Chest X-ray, PA view. Patient: 71 years old, sex M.
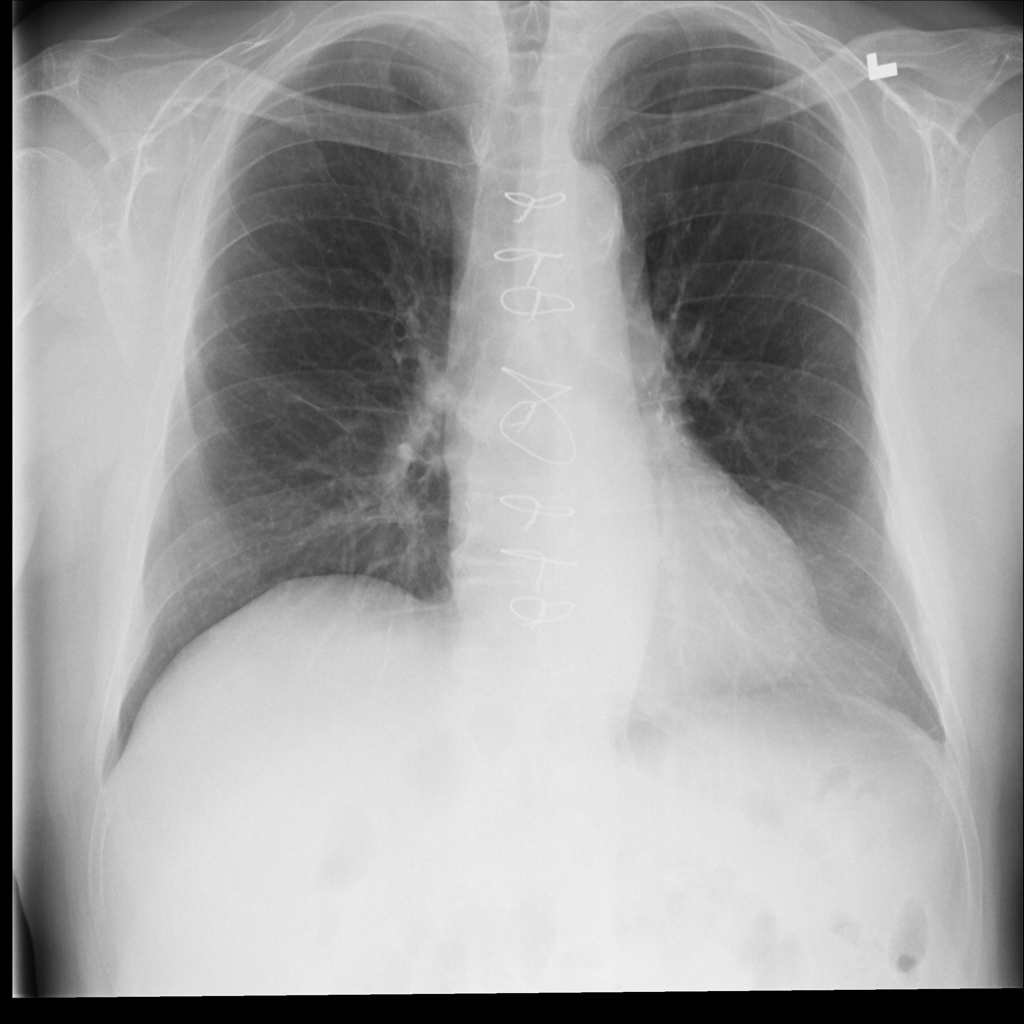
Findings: Atelectasis, Infiltration